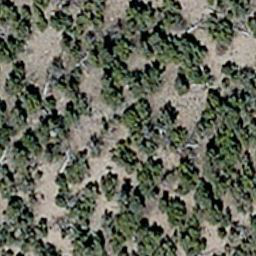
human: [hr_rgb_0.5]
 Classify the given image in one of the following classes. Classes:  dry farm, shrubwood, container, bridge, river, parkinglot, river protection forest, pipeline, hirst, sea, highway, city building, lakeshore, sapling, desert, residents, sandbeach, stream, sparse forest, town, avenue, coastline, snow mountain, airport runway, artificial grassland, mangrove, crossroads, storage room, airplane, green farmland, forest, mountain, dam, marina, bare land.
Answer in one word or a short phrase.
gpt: sparse forest